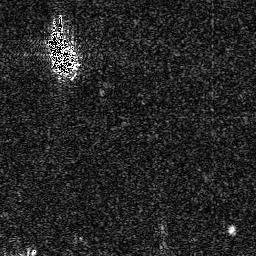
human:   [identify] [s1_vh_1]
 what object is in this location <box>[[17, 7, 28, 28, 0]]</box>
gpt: <ref>1 medium ship at the top left</ref>